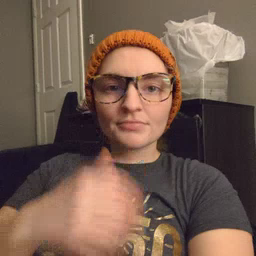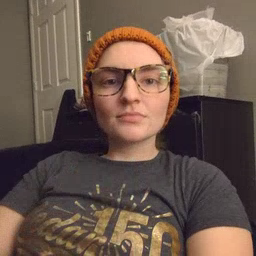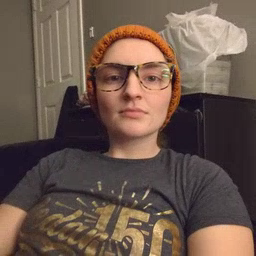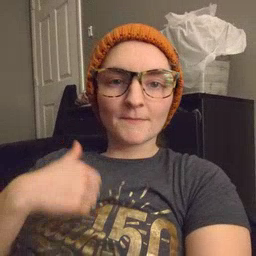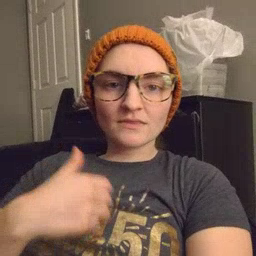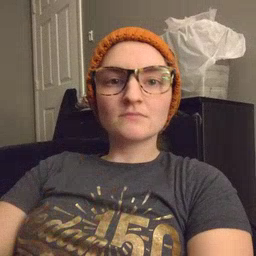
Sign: bath